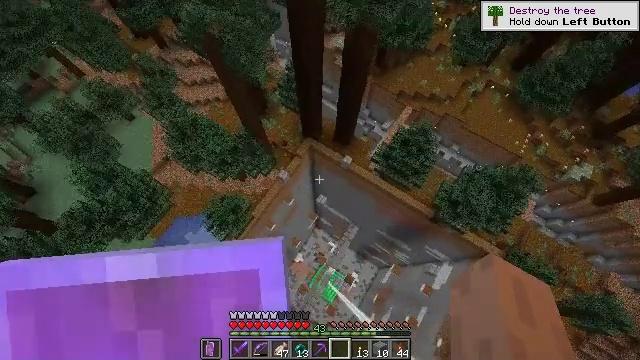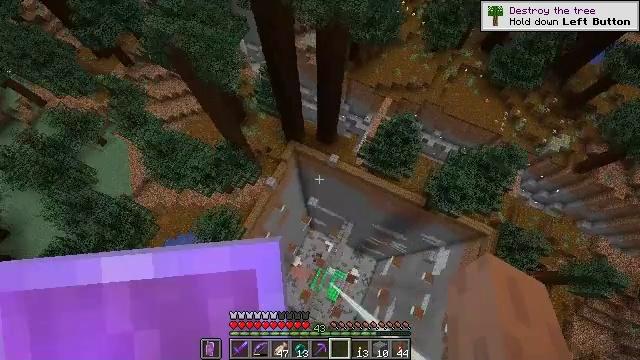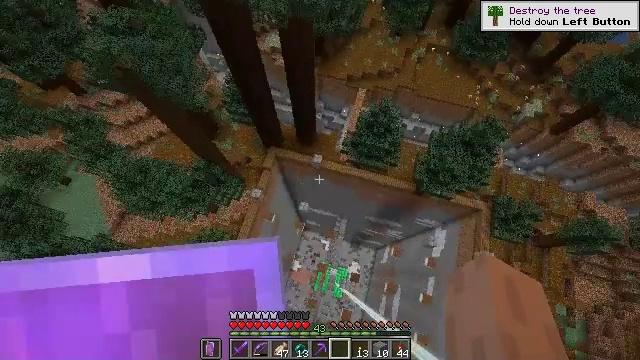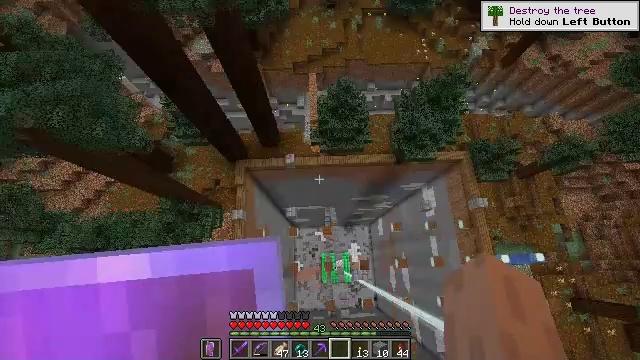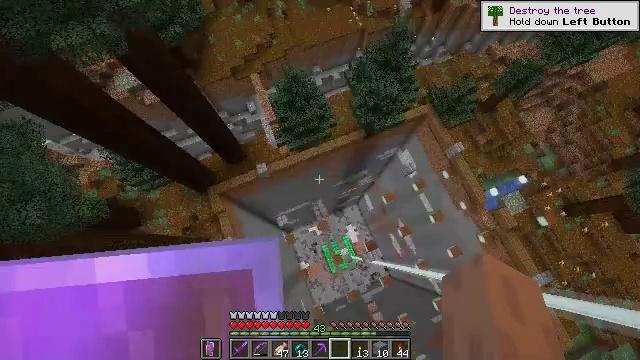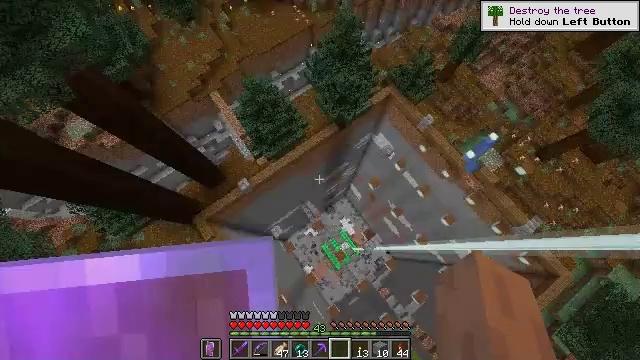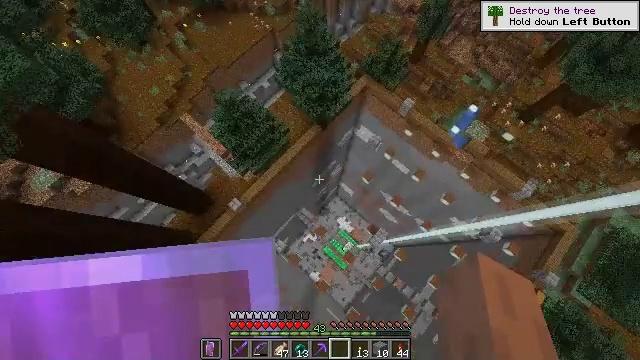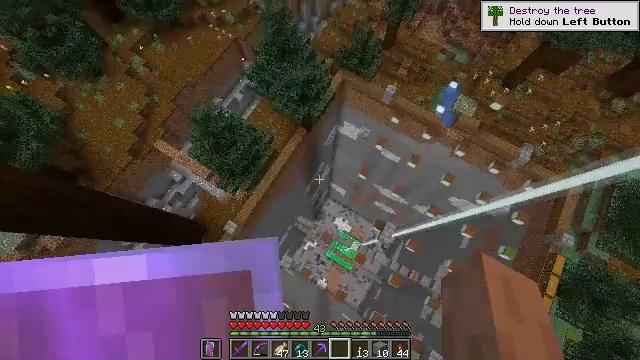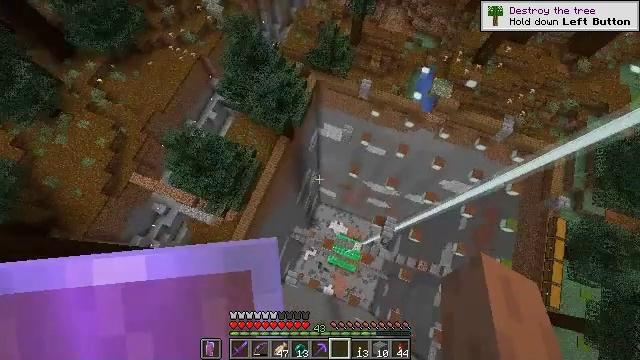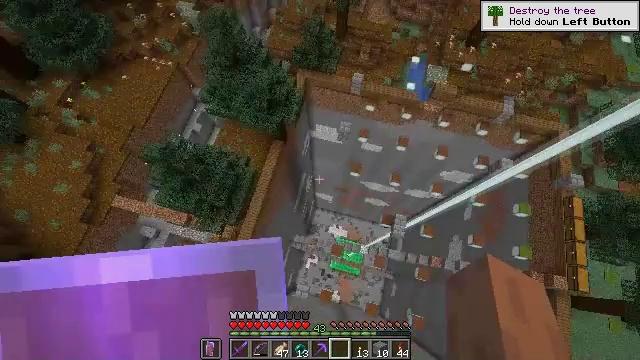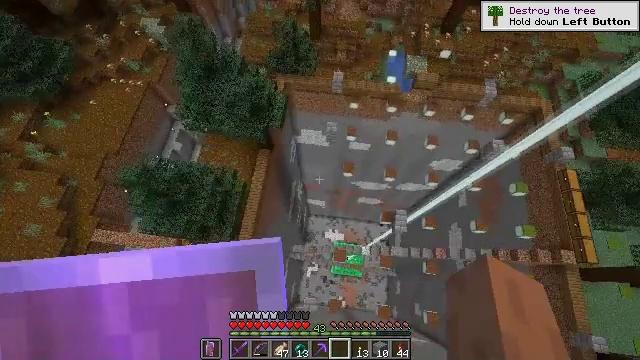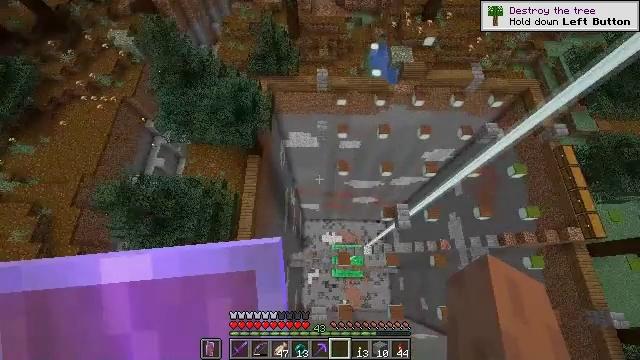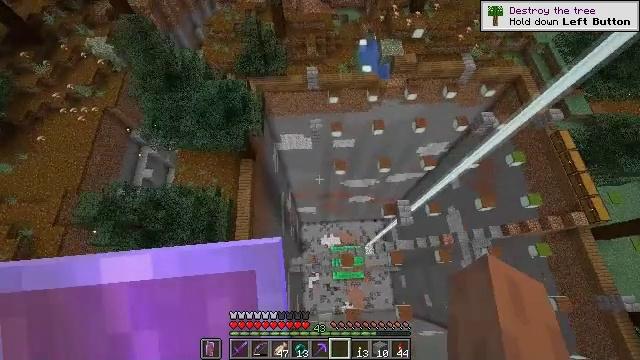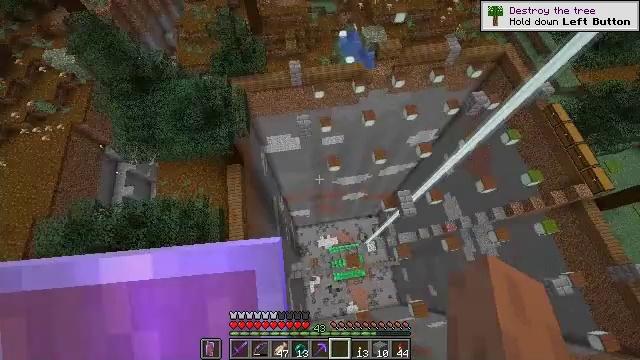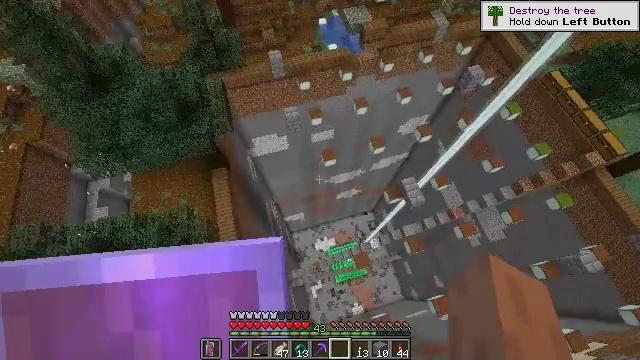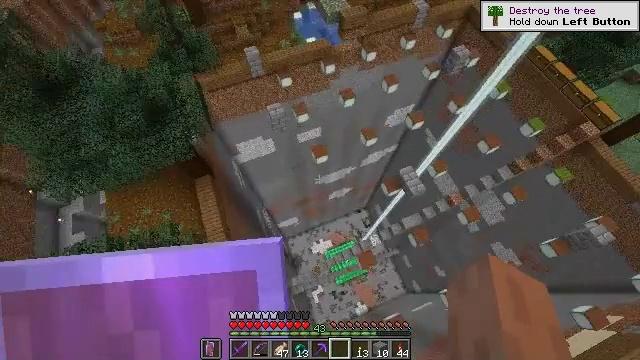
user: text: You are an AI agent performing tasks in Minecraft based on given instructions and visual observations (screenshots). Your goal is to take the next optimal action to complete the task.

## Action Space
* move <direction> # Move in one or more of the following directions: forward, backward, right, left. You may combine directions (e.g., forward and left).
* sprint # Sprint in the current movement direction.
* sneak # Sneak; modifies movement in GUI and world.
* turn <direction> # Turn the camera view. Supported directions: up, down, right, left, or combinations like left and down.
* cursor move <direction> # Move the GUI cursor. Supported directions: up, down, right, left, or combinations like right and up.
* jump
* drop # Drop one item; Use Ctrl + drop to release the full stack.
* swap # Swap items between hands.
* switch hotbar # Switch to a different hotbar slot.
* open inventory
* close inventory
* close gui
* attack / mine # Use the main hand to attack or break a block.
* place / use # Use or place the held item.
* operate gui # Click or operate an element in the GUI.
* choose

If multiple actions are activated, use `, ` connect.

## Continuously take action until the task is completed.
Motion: motion action
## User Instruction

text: Hunt a slime.
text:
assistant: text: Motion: turn right
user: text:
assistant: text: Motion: turn right
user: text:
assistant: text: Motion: turn right and down
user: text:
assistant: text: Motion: turn right and down
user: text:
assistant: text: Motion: turn right
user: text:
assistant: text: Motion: turn right
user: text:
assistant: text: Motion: turn right
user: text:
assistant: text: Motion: turn right and up
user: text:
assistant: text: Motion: turn right and up
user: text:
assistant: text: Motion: turn right and up
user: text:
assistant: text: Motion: turn right
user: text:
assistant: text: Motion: turn right
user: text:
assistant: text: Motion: turn right
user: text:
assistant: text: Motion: turn right
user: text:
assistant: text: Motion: turn right
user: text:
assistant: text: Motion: turn right
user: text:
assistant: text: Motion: turn right and up
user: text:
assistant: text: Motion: turn right and up
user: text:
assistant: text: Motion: turn right and up
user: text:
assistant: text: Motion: turn right and up
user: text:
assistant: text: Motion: turn right and up
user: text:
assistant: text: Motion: turn right and up
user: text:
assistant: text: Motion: turn right
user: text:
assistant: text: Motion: turn right
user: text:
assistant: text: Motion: turn right
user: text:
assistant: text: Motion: turn right
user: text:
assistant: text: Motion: turn right
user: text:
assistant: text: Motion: no_op
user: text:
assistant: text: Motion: no_op
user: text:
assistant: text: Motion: no_op